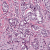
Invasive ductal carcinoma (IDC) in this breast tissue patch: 1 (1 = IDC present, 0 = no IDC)